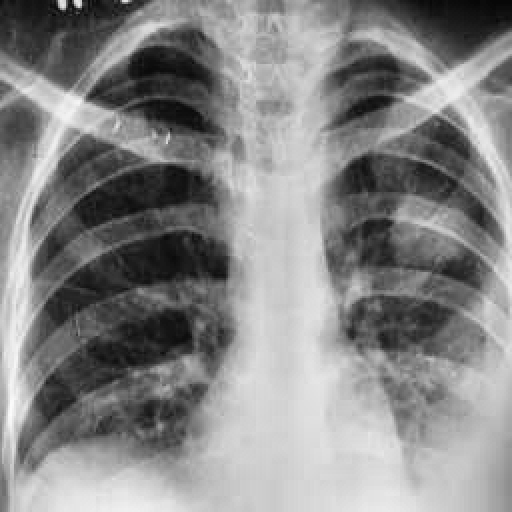
Finding: TUBERCULOSIS